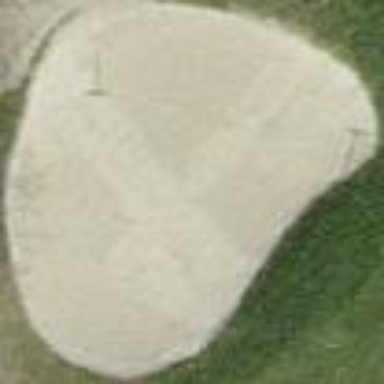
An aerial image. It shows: Sand bunker on golf course.